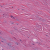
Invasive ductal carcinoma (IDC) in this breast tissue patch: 1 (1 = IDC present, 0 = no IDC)